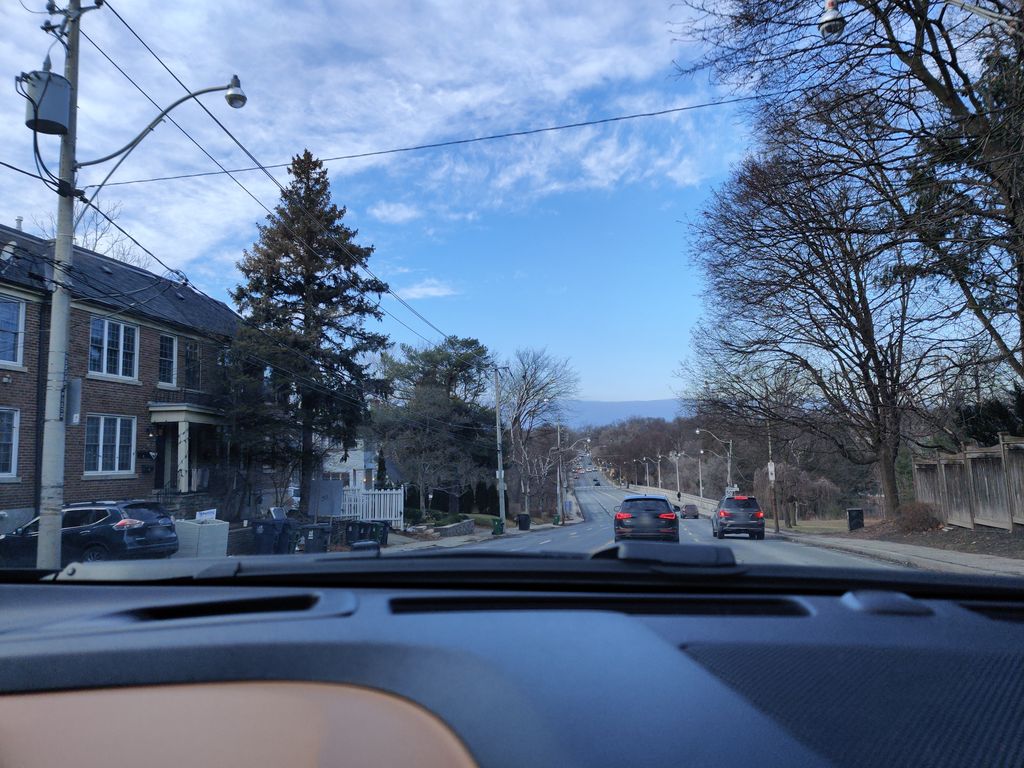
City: toronto